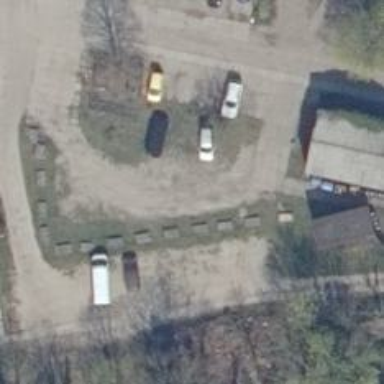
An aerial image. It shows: Dirt parking aisle designated as service road.